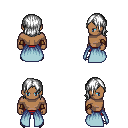
a pixel art fantasy rpg character, male body template, human, dark skin, overskirt, red pants, white long bangs hairstyle, leather bracers, metal boots, four views (front, back, left, right), 2x2 character sprite sheet, small pixel art, hard edges, no anti-aliasing